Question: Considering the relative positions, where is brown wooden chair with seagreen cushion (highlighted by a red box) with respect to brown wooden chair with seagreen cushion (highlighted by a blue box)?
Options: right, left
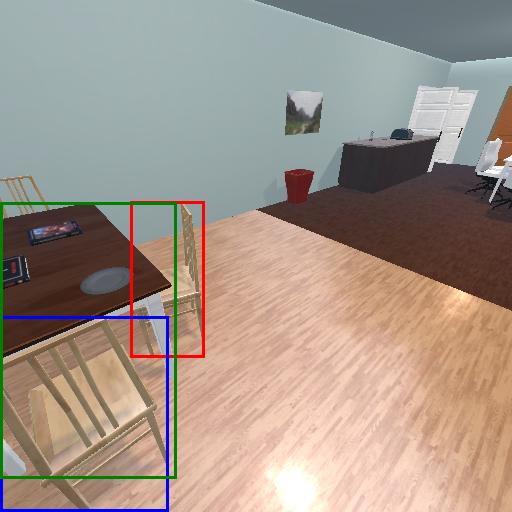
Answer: right